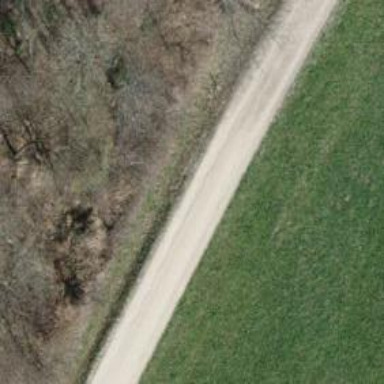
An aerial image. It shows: Track road with grade3 tracktype.